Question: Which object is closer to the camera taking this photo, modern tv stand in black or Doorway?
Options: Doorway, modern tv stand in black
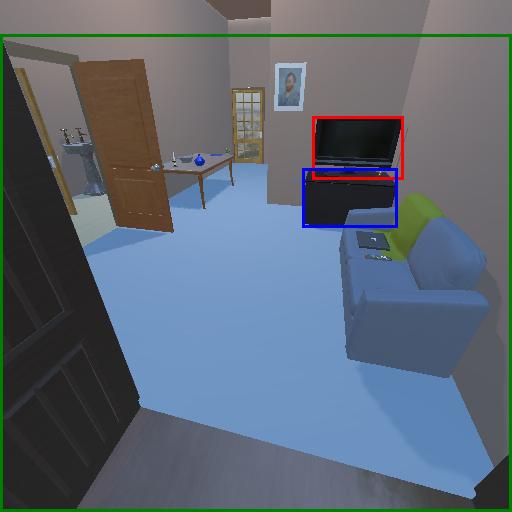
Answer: Doorway